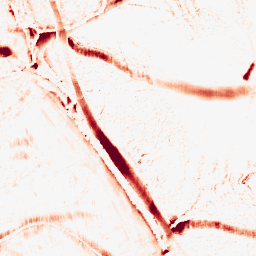
Category: morphological
Decomposition family: morphological_ellipse
Decomposition parameters: operation: opening
width: 20
height: 10
Upsampling method: sinc_blackman
Upsampling parameters: scale: 2
kernel_size: 8
Upsampling scale: 2